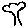
Label: tree